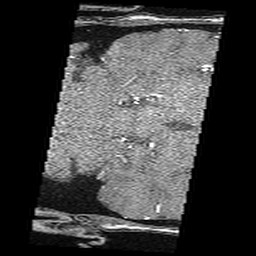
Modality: angio
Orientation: coronal
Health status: ill
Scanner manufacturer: siemens
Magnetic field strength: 3 T
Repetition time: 0.021 s
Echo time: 0.00358 s